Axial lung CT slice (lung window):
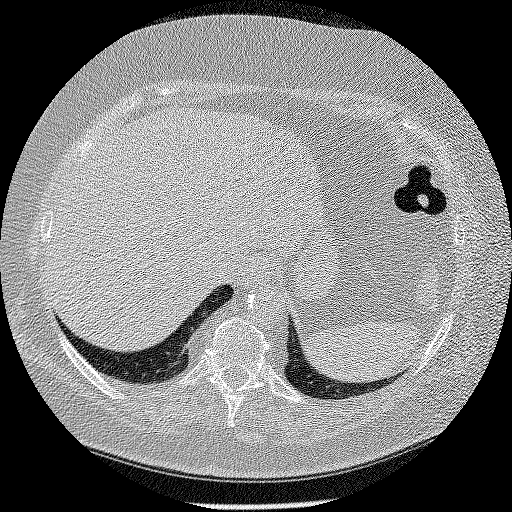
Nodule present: no